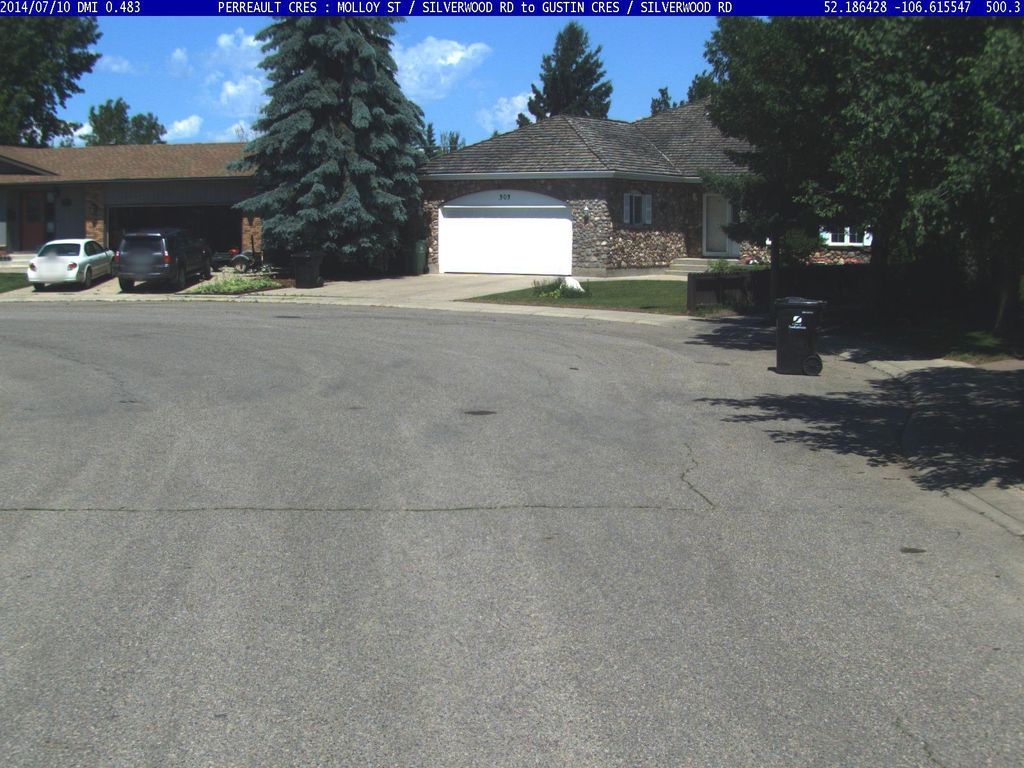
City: saskatoon